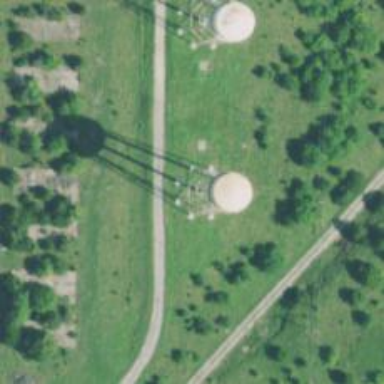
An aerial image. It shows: Water tower that is man-made.